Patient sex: M
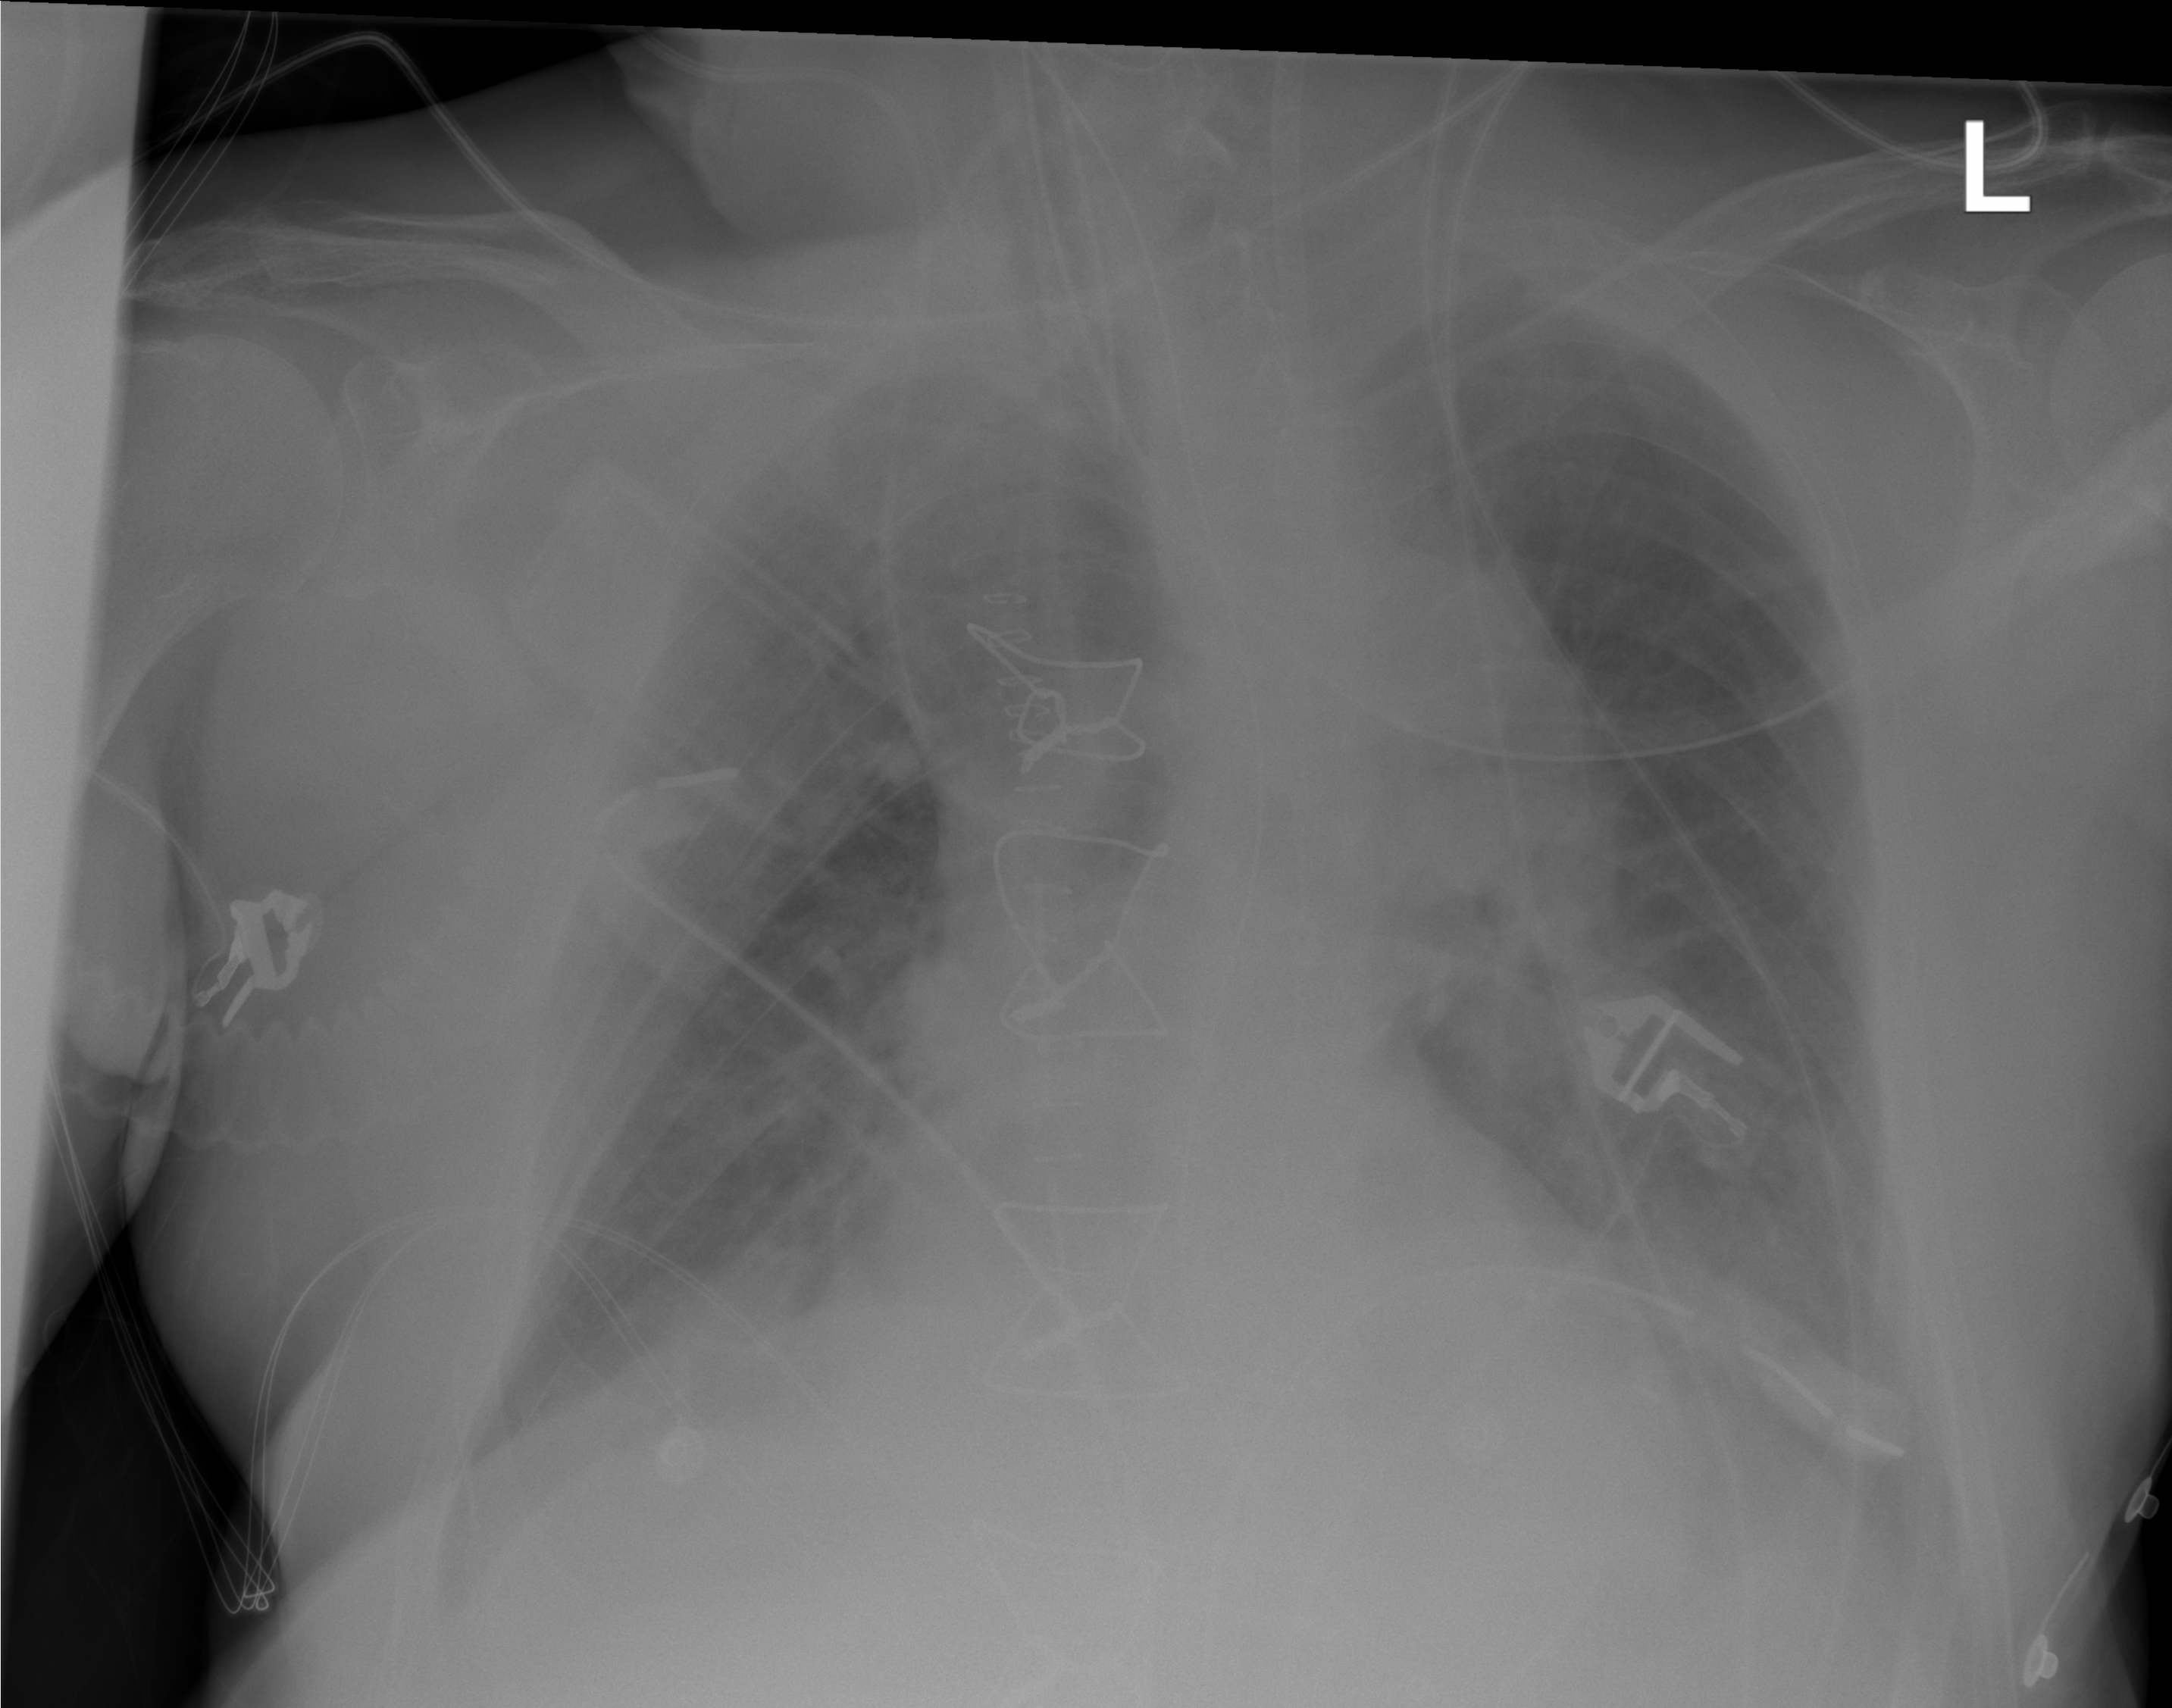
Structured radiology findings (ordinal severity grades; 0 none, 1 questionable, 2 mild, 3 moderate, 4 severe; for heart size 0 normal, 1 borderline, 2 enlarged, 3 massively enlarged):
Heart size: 2
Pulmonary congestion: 2
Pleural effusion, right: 0
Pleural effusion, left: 2
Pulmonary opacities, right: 0
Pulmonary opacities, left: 0
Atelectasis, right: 0
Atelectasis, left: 2